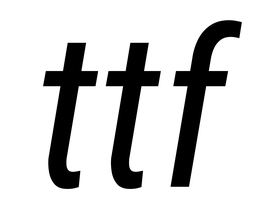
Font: Roboto-Italic_Condensed_Italic